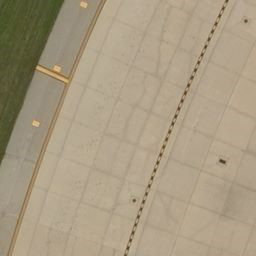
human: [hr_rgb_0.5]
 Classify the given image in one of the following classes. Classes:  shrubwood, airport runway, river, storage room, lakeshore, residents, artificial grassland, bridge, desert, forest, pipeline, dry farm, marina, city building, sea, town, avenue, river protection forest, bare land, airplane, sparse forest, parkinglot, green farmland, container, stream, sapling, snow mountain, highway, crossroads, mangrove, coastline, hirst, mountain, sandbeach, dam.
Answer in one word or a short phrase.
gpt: airport runway